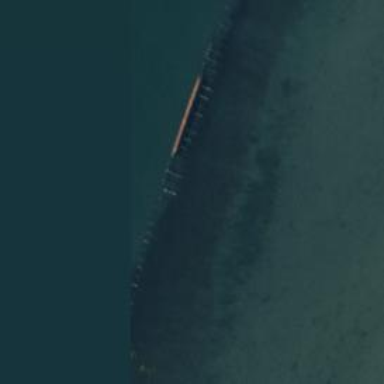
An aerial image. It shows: Ruined pier made by man.